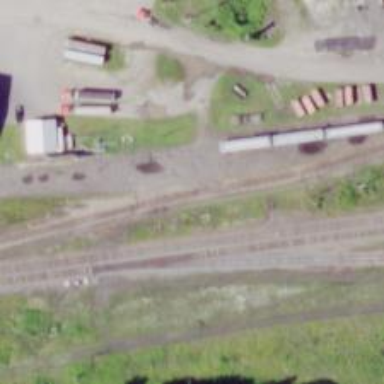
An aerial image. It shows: Railway spur service.